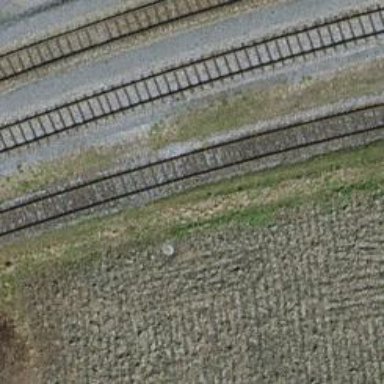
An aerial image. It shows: Single-track railway spur.